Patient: sex M, age 78
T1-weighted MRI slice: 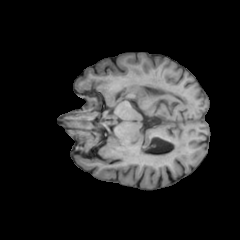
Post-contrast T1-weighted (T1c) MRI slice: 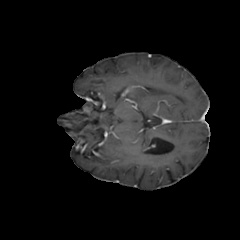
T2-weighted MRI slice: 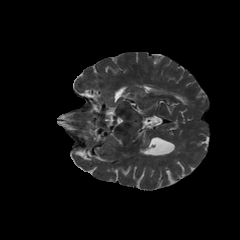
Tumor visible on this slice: no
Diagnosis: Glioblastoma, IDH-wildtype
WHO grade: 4